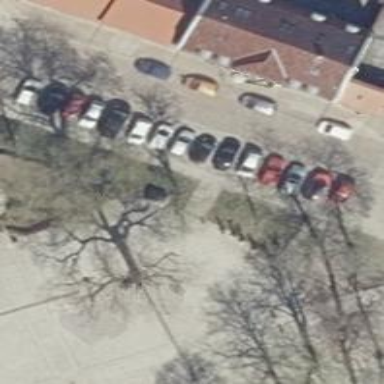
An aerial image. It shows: Street-side parking area.